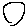
Label: circle